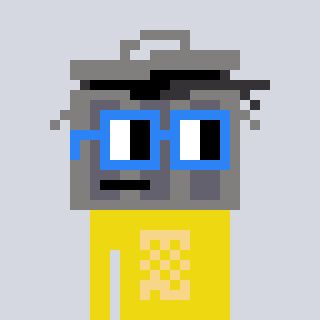
a pixel art character with square blue glasses, a trashcan-shaped head and a yellow-colored body on a cool background